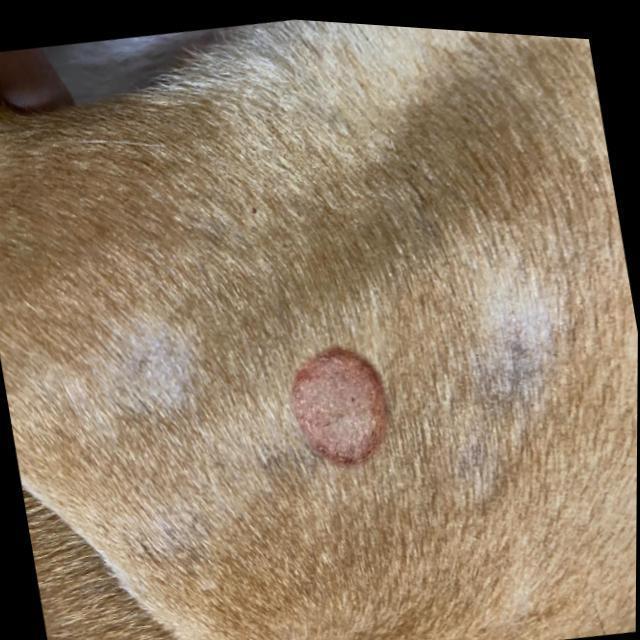
Canine ringworm (Dermatophytosis) — fungal infection caused by Microsporum or Trichophyton. Presents with circular alopecia, scaling, crusting, and broken hairs.